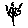
Label: flower